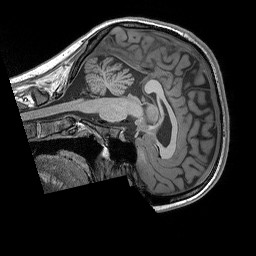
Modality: T1w
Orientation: sagittal
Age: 29
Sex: female
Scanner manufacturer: siemens
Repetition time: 2.25 s
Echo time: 0.00302 s